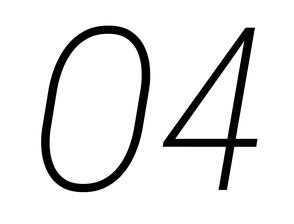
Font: Roboto-Italic_Condensed_ExtraLight_Italic